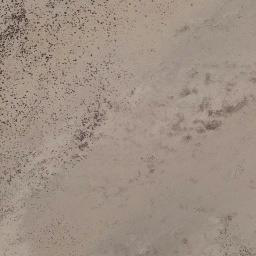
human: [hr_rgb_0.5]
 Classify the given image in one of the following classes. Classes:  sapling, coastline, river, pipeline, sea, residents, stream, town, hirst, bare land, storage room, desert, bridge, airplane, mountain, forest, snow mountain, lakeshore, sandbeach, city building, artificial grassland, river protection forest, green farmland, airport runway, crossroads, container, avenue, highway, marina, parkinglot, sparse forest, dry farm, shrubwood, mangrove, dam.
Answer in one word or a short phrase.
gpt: bare land